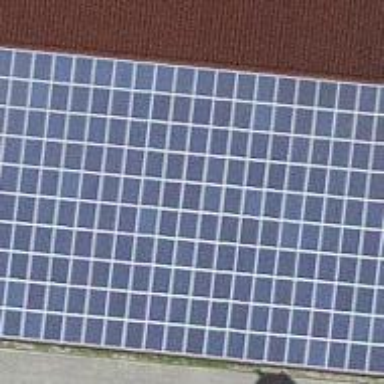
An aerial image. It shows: Solar power generator.